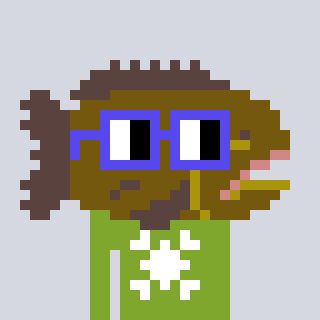
a pixel art character with square blue glasses, a grouper-shaped head and a slimegreen-colored body on a cool background